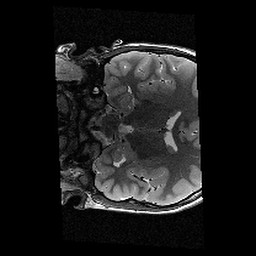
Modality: T2w
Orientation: coronal
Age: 10
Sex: female
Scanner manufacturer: siemens
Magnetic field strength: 3 T
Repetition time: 9.23 s
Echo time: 0.067 s